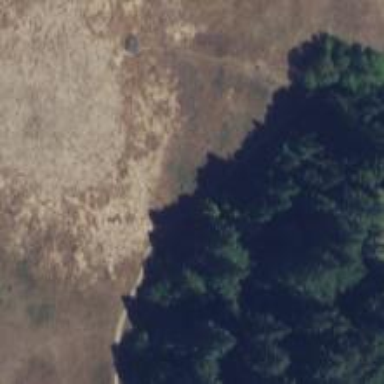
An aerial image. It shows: Path.